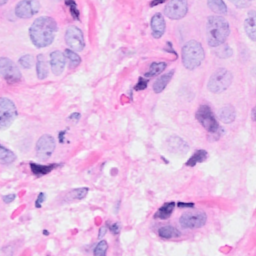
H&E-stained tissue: Breast